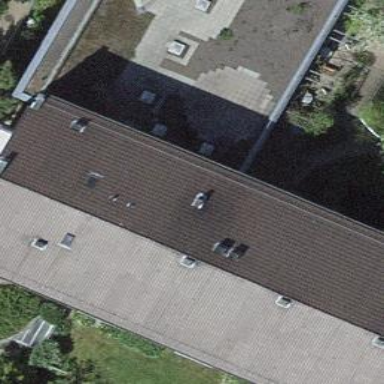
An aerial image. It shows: Building with gabled roof.